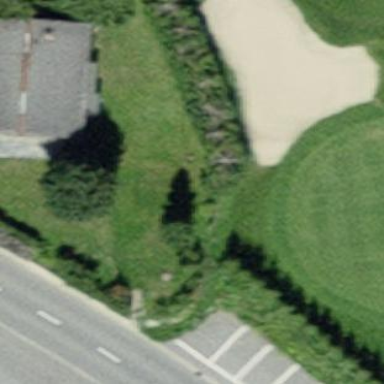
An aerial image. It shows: Golf bunker filled with sandy terrain.